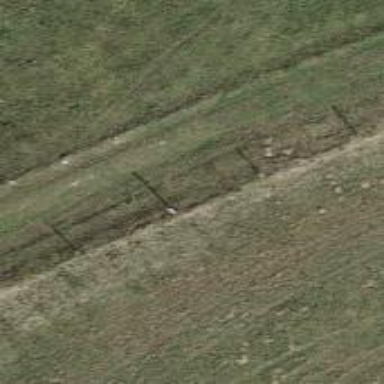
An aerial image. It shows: Grass track with grade 5 tracktype.